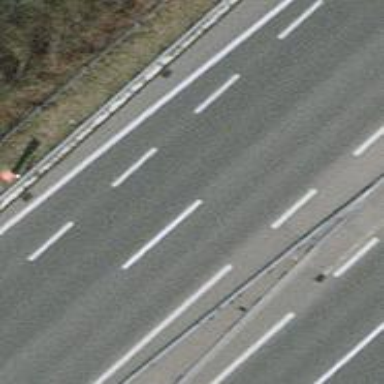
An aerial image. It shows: Asphalt motorway.